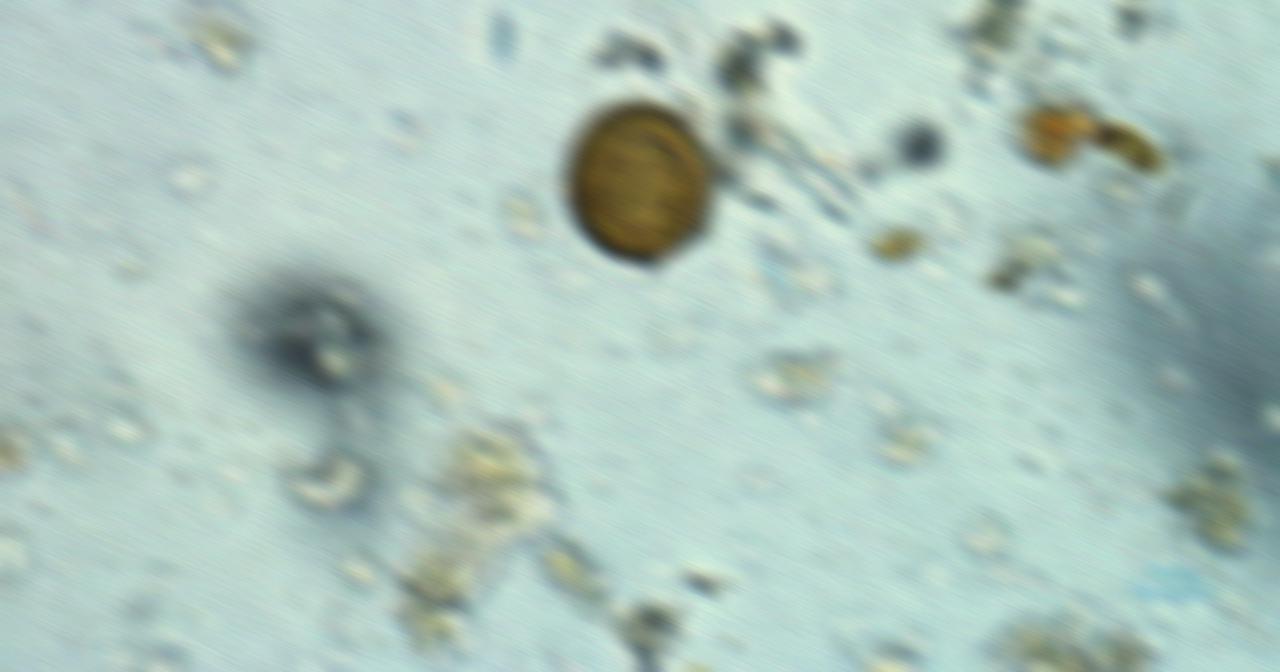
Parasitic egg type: Taenia spp. egg